Question: I am rendering multiple independent time series with Dygraphs as described here:
<URL>
The graph is rendered correctly:

However I want the legend to display the value for each and every series. For now only the value of the point closest to the cursor is displayed.
How can I fix this?
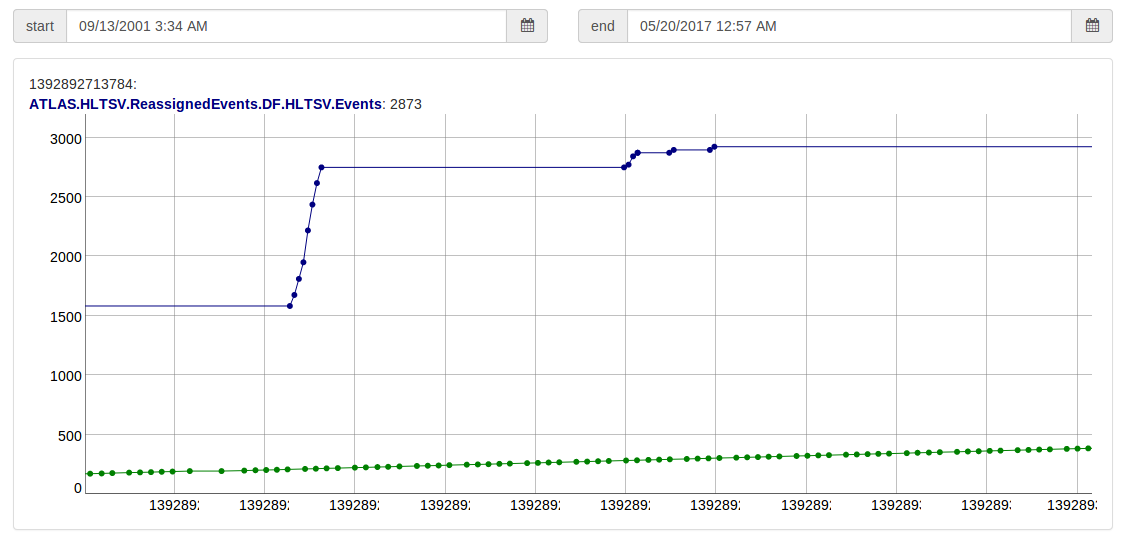
Answer: There's no built-in support for this.
To dygraphs, a selection always has a specific x-value. There's no notion of a set of points with different x-values that are all selected. That being said, you could roll your own legend behavior using highlightCallback and unhighlightCallback. See <URL> for an example of someone who did that.